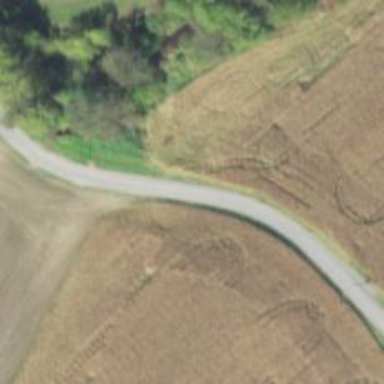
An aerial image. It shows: Unclassified road.